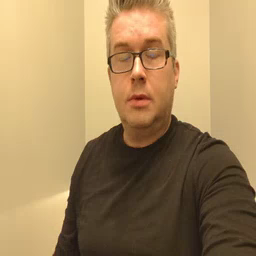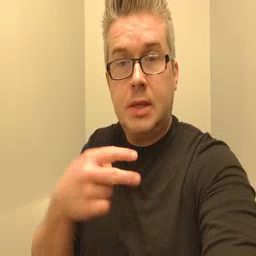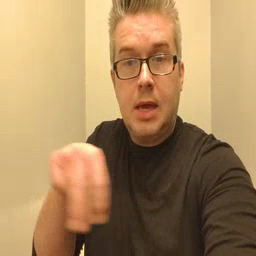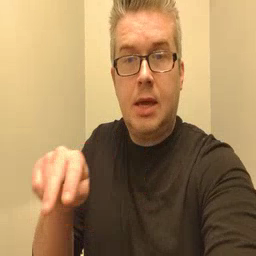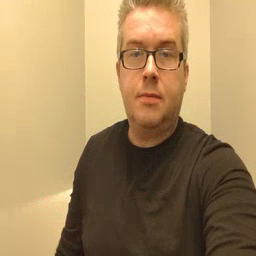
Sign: dance